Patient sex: M
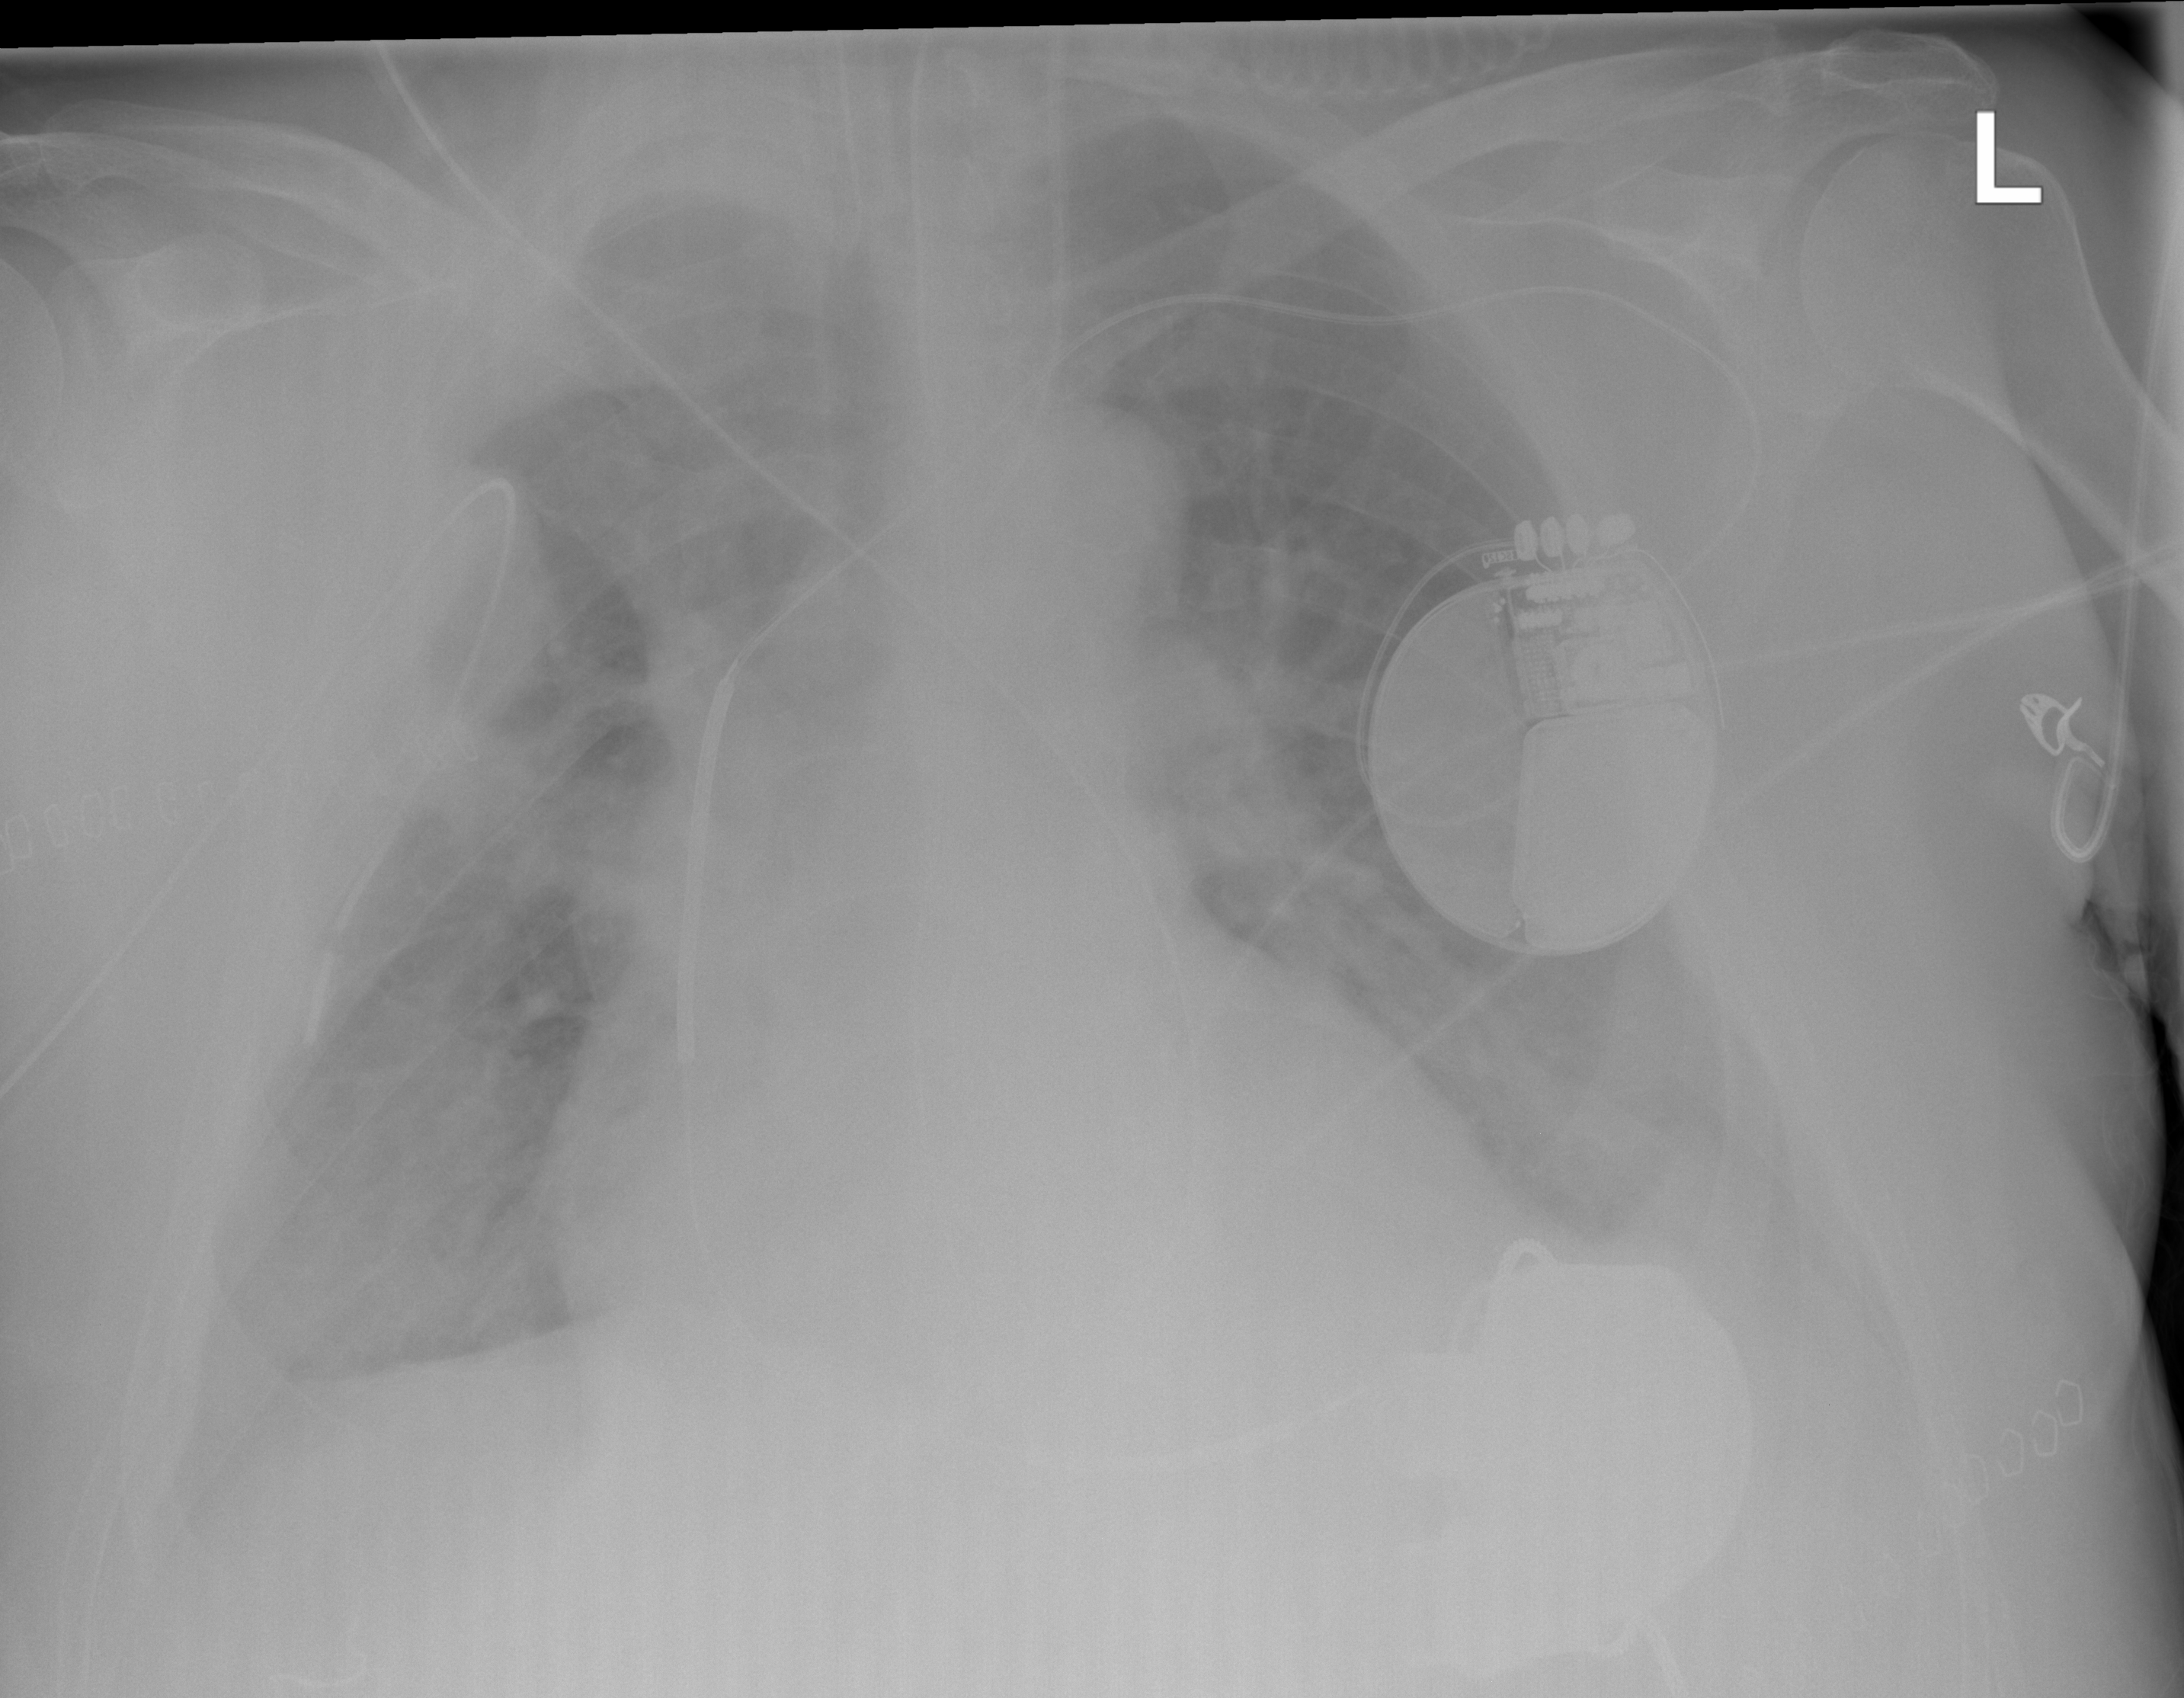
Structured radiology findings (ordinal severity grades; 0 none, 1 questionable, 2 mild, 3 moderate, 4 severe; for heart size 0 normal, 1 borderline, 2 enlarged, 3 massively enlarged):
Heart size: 2
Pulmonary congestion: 2
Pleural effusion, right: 1
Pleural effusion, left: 2
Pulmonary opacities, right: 0
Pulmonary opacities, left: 0
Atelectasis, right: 0
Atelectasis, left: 0